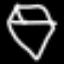
Label: diamond